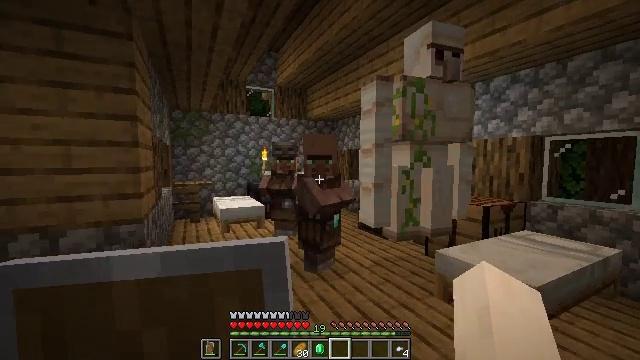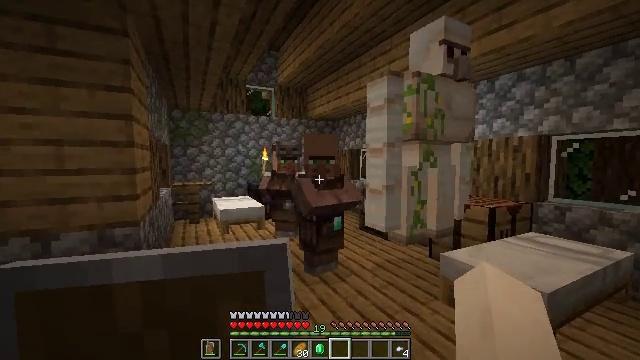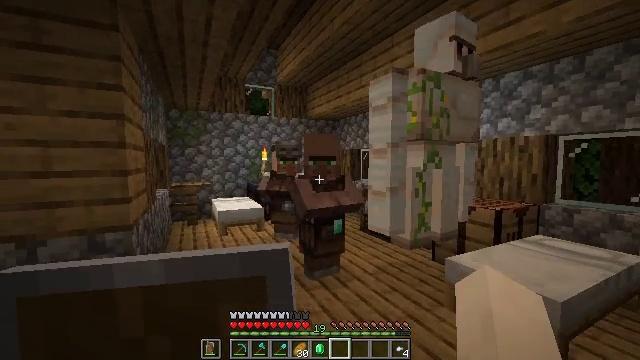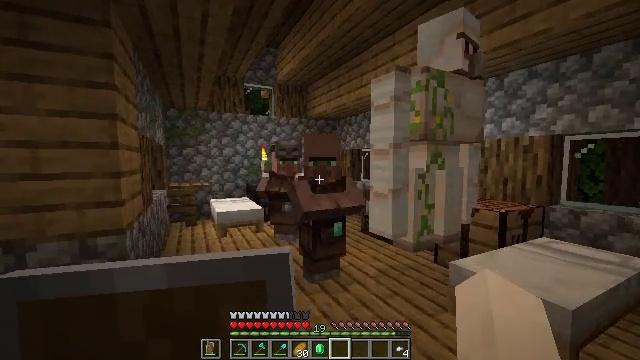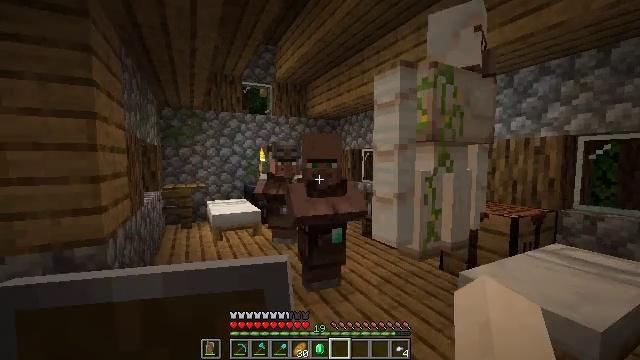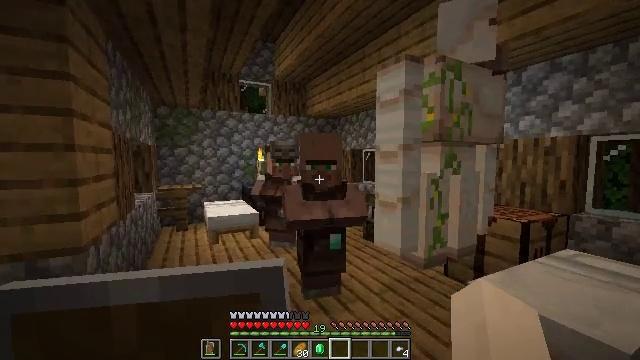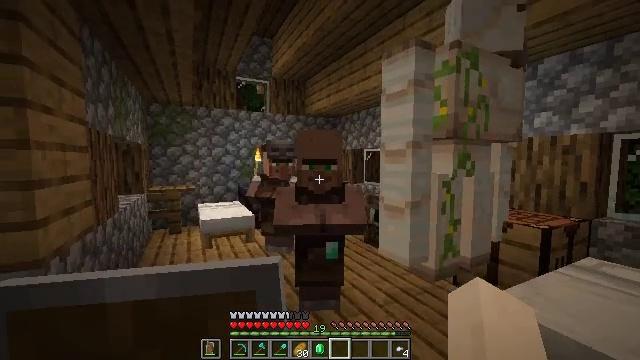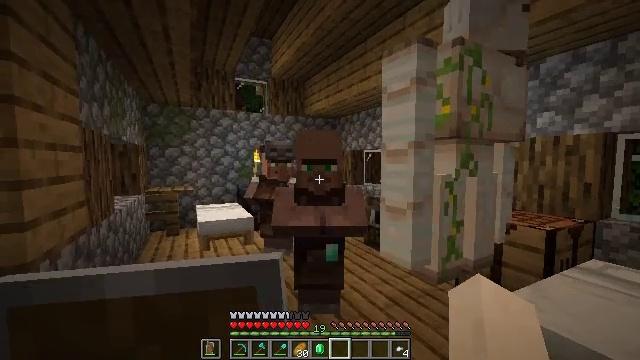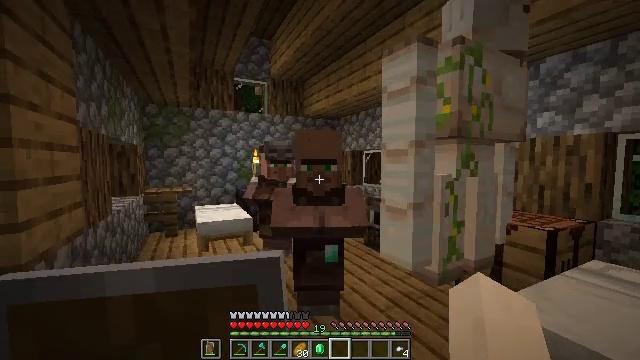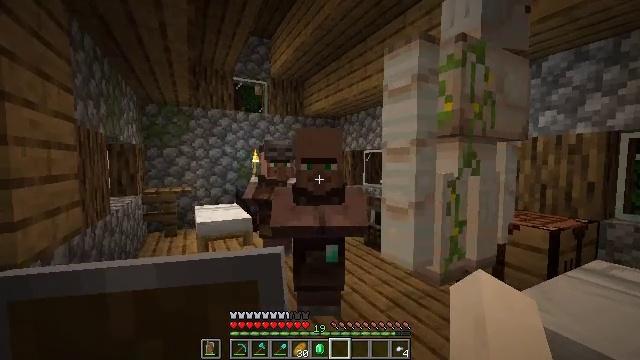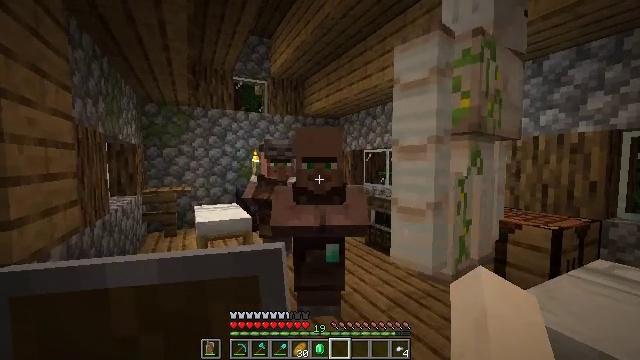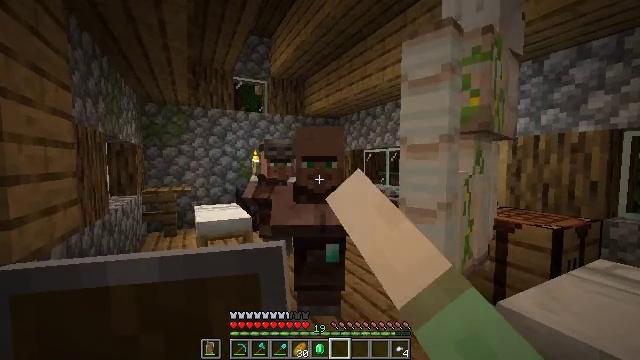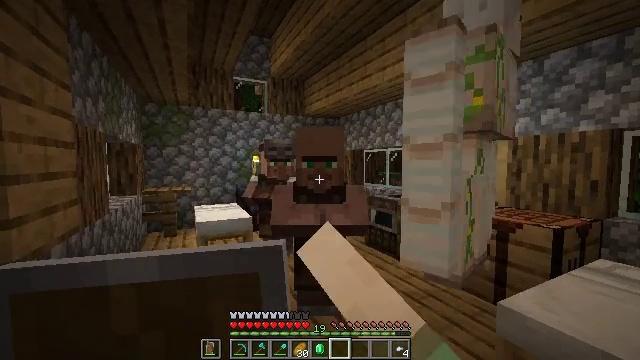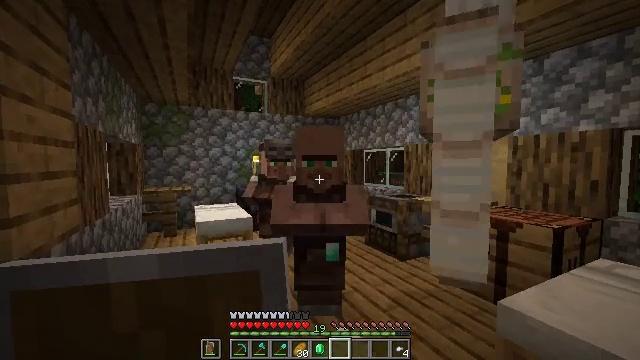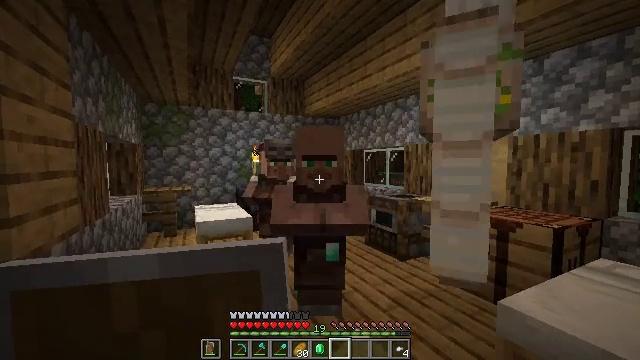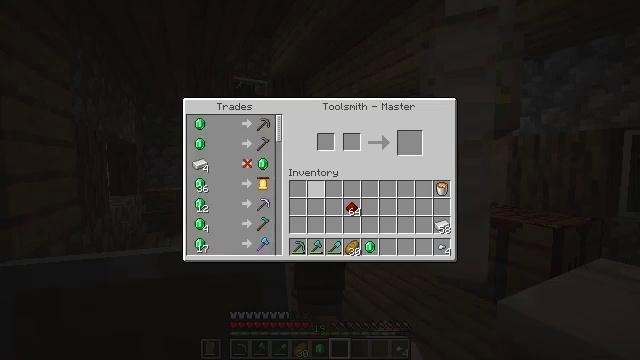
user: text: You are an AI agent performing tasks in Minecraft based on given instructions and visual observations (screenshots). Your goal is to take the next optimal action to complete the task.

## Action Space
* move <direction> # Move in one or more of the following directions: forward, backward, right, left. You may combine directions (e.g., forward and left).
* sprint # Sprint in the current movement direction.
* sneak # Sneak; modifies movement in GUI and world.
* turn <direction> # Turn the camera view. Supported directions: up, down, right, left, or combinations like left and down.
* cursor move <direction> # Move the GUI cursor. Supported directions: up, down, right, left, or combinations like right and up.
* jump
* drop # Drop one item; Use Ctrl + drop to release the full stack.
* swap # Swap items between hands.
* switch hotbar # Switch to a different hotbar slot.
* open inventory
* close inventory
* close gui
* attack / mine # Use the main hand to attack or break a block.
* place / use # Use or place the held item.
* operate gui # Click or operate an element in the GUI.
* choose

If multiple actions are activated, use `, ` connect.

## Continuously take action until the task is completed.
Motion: motion action
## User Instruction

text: Open the crafting table and craft iron nugget using iron ingot.
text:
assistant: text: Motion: move forward
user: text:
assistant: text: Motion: move forward
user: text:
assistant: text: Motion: move forward
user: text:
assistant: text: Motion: move forward
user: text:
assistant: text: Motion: move forward
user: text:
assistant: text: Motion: no_op
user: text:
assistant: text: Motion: no_op
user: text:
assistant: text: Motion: no_op
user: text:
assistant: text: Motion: no_op
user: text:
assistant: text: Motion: use / place
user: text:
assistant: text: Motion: use / place
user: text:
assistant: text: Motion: use / place
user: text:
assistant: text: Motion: no_op
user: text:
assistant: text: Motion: no_op
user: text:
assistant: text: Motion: open gui
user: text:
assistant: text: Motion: no_op
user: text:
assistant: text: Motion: no_op
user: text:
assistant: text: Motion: no_op
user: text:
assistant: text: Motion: no_op
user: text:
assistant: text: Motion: no_op
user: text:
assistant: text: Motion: no_op
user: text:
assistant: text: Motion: no_op
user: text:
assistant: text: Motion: no_op
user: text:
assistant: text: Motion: no_op
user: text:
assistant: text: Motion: no_op
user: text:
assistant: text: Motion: no_op
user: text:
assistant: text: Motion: no_op
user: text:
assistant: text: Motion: no_op
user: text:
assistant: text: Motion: no_op
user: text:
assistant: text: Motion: no_op